Question:
Unfortunately, the content of the dropdown gets cut.
What's the Twitter Bootstrap-way to achieve that the menu opens to the left side instead of the right (without manual CSS hacks)?
'''
<div class="btn-toolbar pull-right">
<div class="btn-group">
<button class="btn btn-info dropdown-toggle" data-toggle="dropdown">
Developer <span class="caret"></span>
</button>
<ul class="dropdown-menu">
<li>
<a href="#">Generate dummy data</a>
</li>
</ul>
</div>
<button class="btn">Edit</button>
</div>
'''
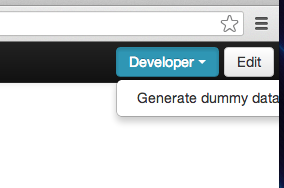
Answer: You can add the class 'pull-right' to the dropdown menu like this :
Jsfiddle <URL>
'''
<div class="btn-toolbar pull-right">
<div class="btn-group open">
<button data-toggle="dropdown" class="btn btn-info dropdown-toggle">
Developer <span class="caret"></span>
</button>
<ul class="dropdown-menu pull-right"><!-- this is where pull-right is applied-->
<li>
<a href="#">Generate dummy data</a>
</li>
</ul>
</div>
<button class="btn">Edit</button>
'''